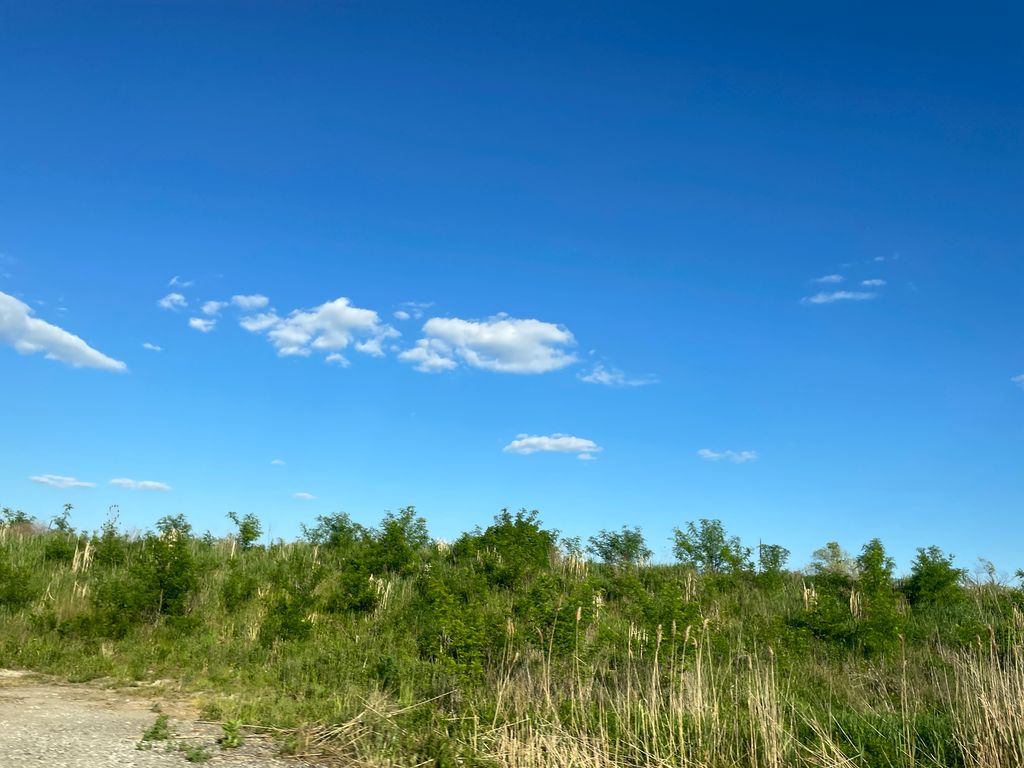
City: kitchener-waterloo